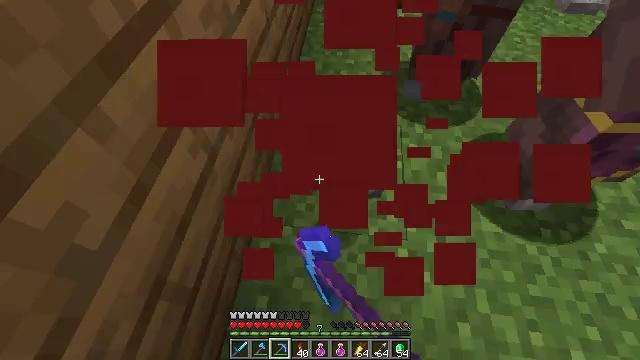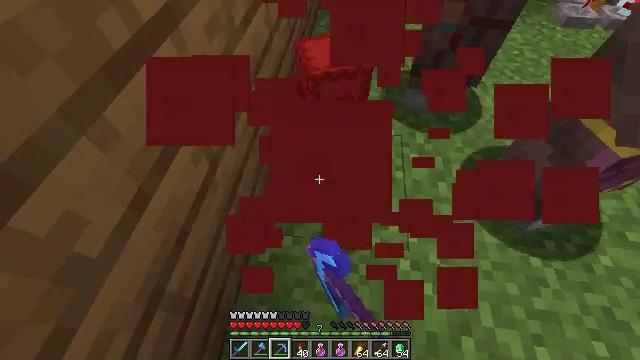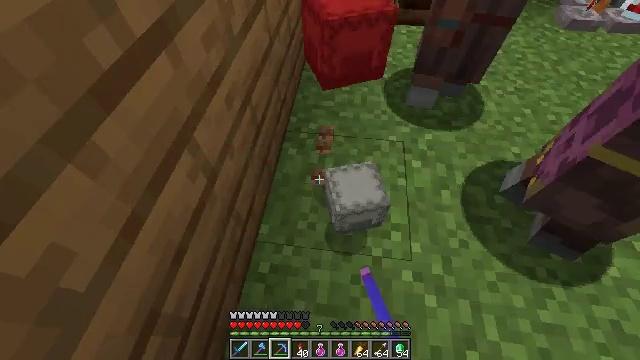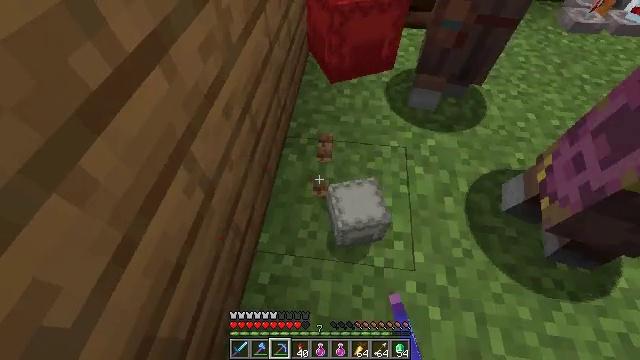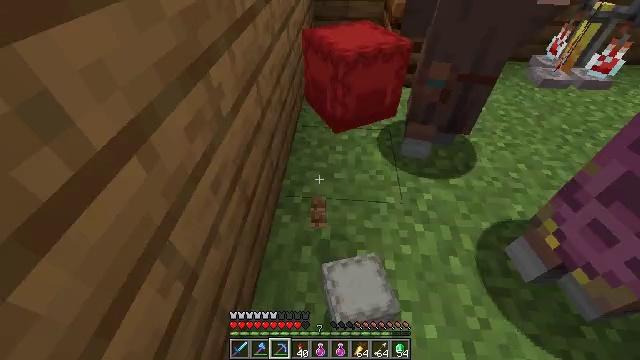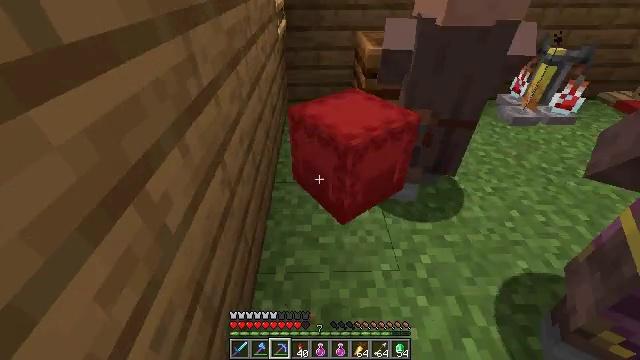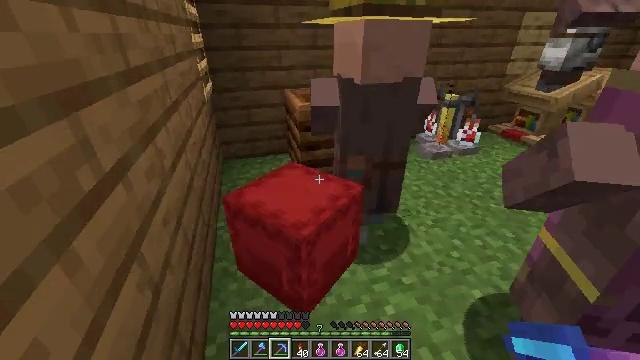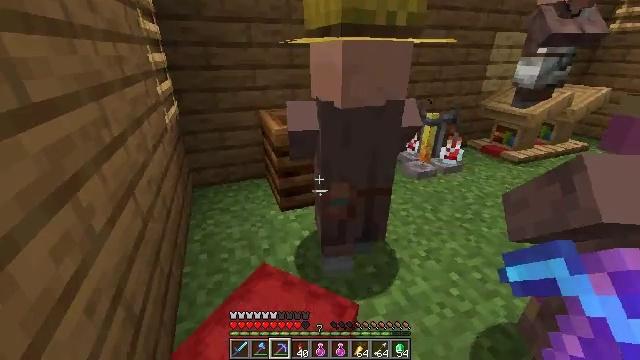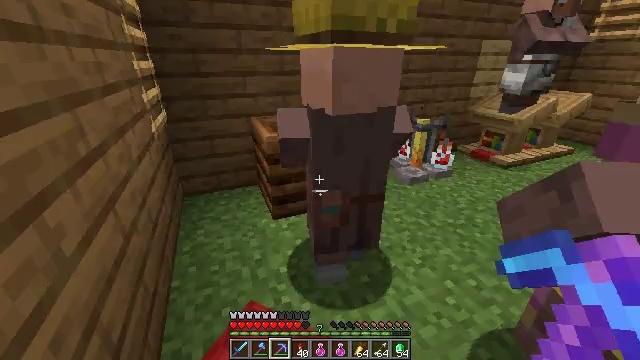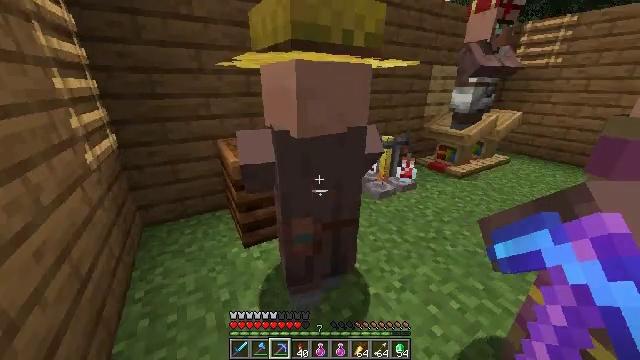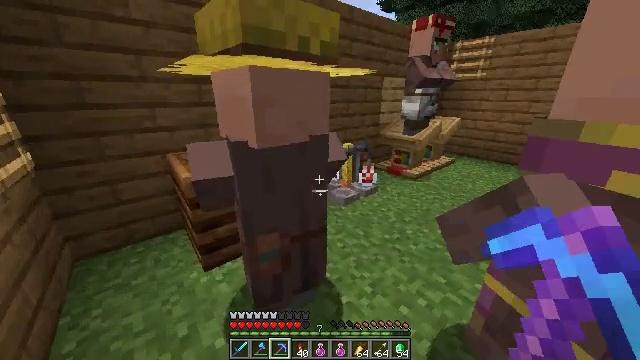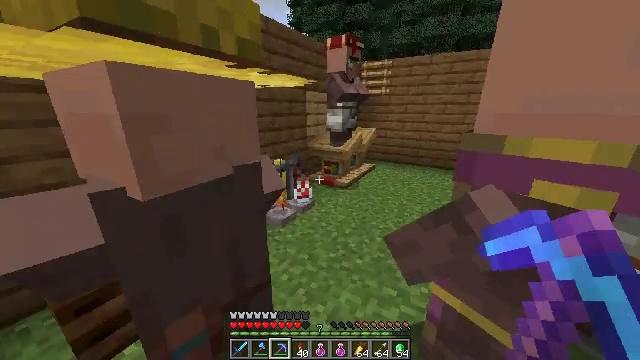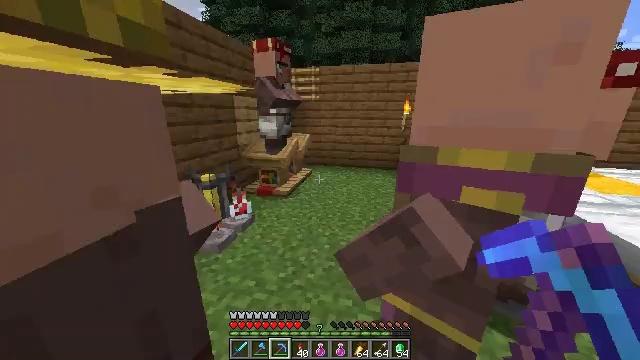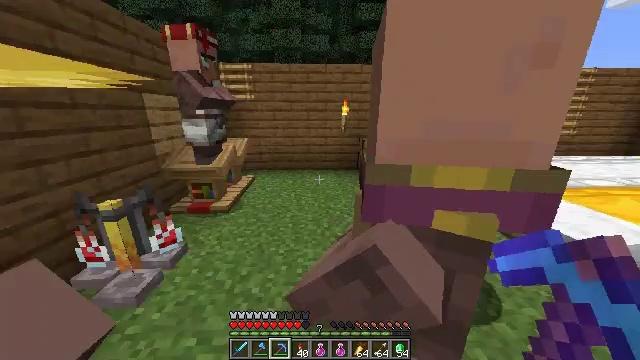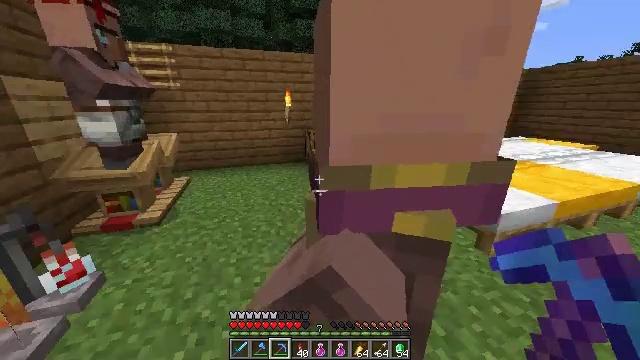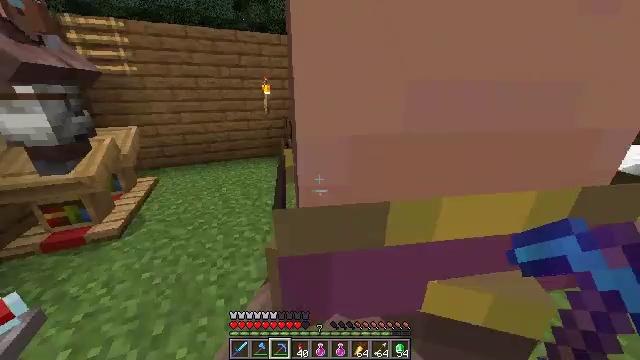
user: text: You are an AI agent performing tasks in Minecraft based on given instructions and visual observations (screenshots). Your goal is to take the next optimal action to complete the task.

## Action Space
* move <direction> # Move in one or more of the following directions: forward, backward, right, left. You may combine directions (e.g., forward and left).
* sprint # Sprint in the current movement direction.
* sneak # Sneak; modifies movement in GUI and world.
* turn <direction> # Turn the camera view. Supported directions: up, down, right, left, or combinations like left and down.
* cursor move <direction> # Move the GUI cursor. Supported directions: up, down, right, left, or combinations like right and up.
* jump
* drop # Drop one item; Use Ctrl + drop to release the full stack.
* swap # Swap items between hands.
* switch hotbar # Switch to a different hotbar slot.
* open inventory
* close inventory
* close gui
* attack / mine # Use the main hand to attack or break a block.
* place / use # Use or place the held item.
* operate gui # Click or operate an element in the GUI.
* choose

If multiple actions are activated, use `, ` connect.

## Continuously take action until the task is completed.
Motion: motion action
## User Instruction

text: Use the crafting table to make an apple.
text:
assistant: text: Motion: turn up
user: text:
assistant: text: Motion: move forward
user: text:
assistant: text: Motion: move forward
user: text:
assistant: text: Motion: move forward, turn right and up
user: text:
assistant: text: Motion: move forward, turn right and up
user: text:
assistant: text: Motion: move forward, turn right and up
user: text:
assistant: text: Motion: move forward, sprint, turn right and up
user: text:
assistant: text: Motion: move forward, sprint, turn right
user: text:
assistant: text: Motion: move forward, sprint, turn right and up
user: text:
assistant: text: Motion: move forward, sprint, turn right and up
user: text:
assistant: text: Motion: move forward, sprint, turn right and up
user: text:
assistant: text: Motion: move forward, sprint, turn right and up
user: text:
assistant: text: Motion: move forward, sprint, turn right
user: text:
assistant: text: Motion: move forward, sprint, turn right and down
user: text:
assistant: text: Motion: move forward, sprint, turn right and down
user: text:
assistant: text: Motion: move forward, sprint
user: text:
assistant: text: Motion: move forward, sprint
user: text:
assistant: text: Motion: move forward, sprint, turn left
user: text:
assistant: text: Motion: move forward, turn left
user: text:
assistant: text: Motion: turn left
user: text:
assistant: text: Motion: turn left and up
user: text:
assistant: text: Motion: move forward, turn left and up
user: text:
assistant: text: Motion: move forward
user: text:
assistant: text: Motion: move forward
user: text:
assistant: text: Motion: move forward, turn left
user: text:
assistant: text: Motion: move forward, turn left and down
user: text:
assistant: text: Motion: move forward, turn left and down
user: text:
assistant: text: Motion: move forward, turn left and down
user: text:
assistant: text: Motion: turn left
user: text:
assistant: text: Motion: turn left